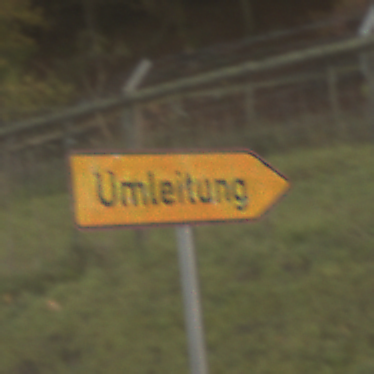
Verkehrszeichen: UmleitungswegweiserRechtsweisend
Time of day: SunriseSunset
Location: Outdoor (Nature)
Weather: PartlyCloudy
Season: NotSpecified
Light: Natural